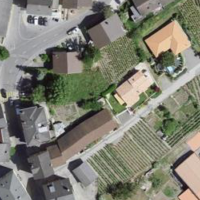
EUNIS habitat code: 54
Species observed at this site:
Phoenicurus ochruros
Fraxinus excelsior